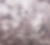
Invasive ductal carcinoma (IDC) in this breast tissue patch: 0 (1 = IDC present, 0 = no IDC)